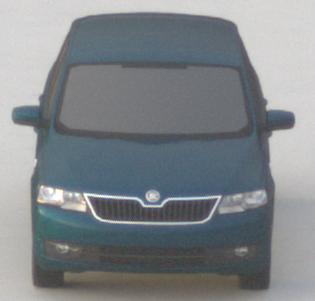
Make: Skoda
Model: Rapid Spaceback 1.2 TSI
Detailed model: Rapid Spaceback
Model produced from: 2013/10
Model produced until: 2015/04
Doors: 5
Color: blue
Road condition: dry road
Daytime: sunrise or sunset
Contrast: low contrast